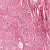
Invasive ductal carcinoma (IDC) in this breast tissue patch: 0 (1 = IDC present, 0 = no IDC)